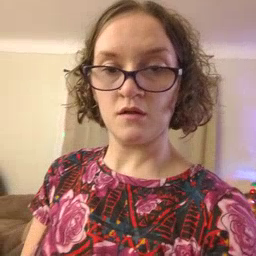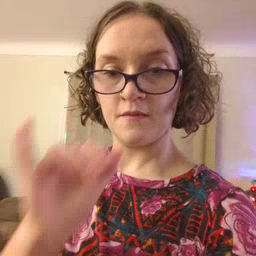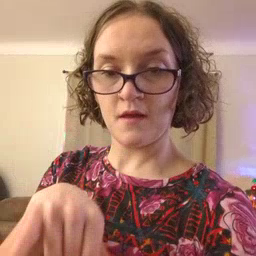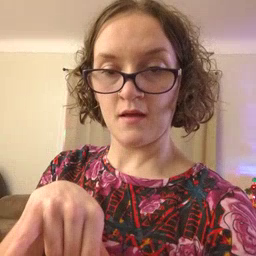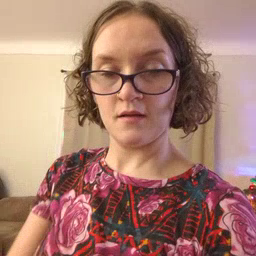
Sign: that